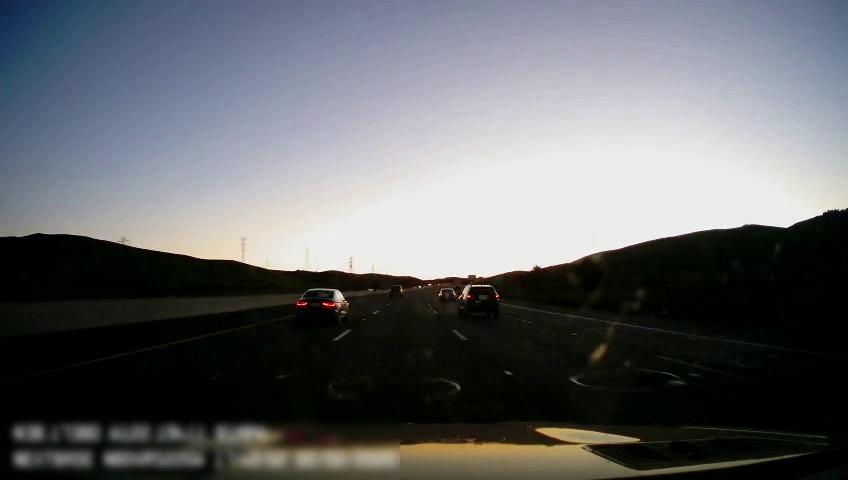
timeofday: Day
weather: Sunny
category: Drivable Space
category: Vehicles | Car
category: Vehicles | Car
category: Vehicles | SUV
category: Vehicles | SUV
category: Lanes | Alternate Lane
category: Lanes | Current Lane
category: Lanes | Current Lane
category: Lanes | Alternate Lane
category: Lanes | Alternate Lane
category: Traffic | Signs